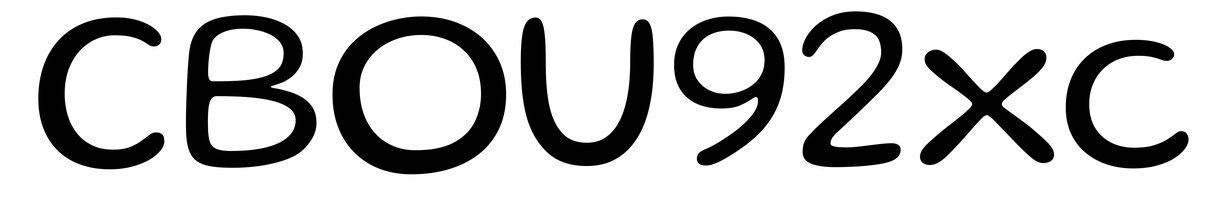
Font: Gluten_Light